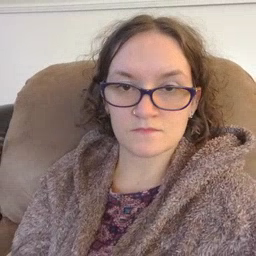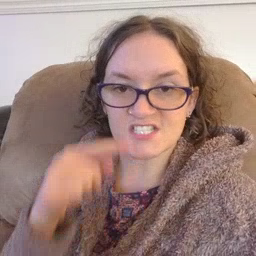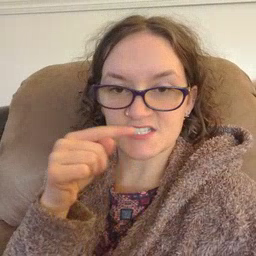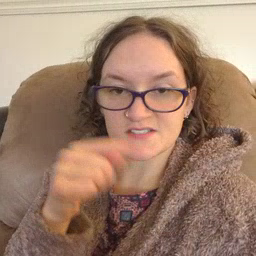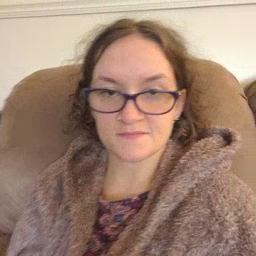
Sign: toothbrush